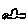
Label: car